Field crop: maize
Growth stage: 2
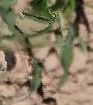
Species: maize